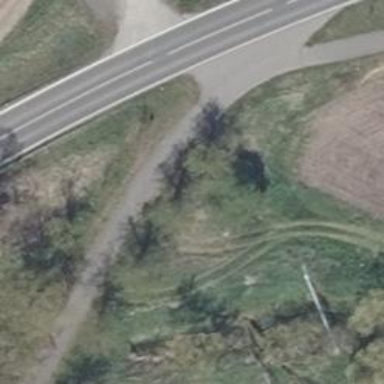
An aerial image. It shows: Asphalt path.